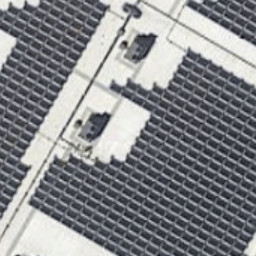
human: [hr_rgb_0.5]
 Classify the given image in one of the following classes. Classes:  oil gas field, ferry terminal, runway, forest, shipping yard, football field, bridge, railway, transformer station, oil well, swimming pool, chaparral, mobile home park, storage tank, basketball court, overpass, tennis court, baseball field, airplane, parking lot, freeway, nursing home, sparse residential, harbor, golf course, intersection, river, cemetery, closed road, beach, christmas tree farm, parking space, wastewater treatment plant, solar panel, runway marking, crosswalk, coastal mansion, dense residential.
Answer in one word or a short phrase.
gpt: solar panel